Question: This snippet is from my admin. I have a description field next to an image, and a demo of how'd that look below it.
Right now it works after a page refresh but i'd like it to work asynchronously using AJAX, so as the user types it updates the demo below the textarea.
'''
#This is where you update the field
<tr><th>Description</th><td><%= f.text_area(:description) %></td></tr>
<tr><th>Demo</th>
<td>
<% if @org.images.present? %>
<table border="0">
<tr>
<td>
<%= featured_image_tag(@org, :type => 'organization') %>
</td>
<td style="vertical-align:top;padding-top:5px;padding-left:5px;">
<span class="font-avebook"><%= @org.description %> </span><br>
</td>
</tr>
</table>
<% else %>
You need to assoicate an image first before seeing the demo!
<% end %>
</td>
</tr>
'''
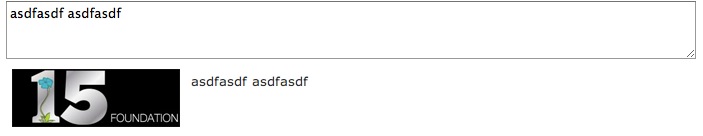
Answer: To get the text to appear directly below at the same time as you're writing you need to use a <URL> event to submit the data. However, submitting the data after each keyup is not the best idea. If you want to get that effect, why don't you just do the whole thing with jQuery without actually saving the data. You can append the contents of the input to the element beside the image after each keyup. I've made a little demo below.
'''
<!DOCTYPE html>
<html>
<head>
<script src="http://code.jquery.com/jquery-latest.js"></script>
</head>
<body>
<input type="text" id="copy_text">
<div id="mirror_paragraph"></div>
<script>
$("#copy_text").keyup(function () {
var txt = $("#copy_text").val();
$("#mirror_paragraph").html(txt);
});
</script>
</body>
</html>
'''
Adapted to your code:
'''
<tr>
<th>Description</th>
<td><%= f.text_area(:description), :id => "copy_text" %></td>
</tr>
<tr>
<th>Demo</th>
<td>
<% if @org.images.present? %>
<table border="0">
<tr>
<td>
<%= featured_image_tag(@org, :type => 'organization') %>
</td>
<td style="vertical-align:top;padding-top:5px;padding-left:5px;">
<span class="font-avebook" id="mirror_paragraph"><%= @org.description %> </span><br>
</td>
</tr>
</table>
<% else %>
You need to assoicate an image first before seeing the demo!
<% end %>
</td>
</tr>
<script>
$("#copy_text").keyup(function () {
var txt = $("#copy_text").val();
$("#mirror_paragraph").html(txt);
});
</script>
'''